Field crop: maize
Growth stage: 2
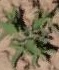
Species: atriplex